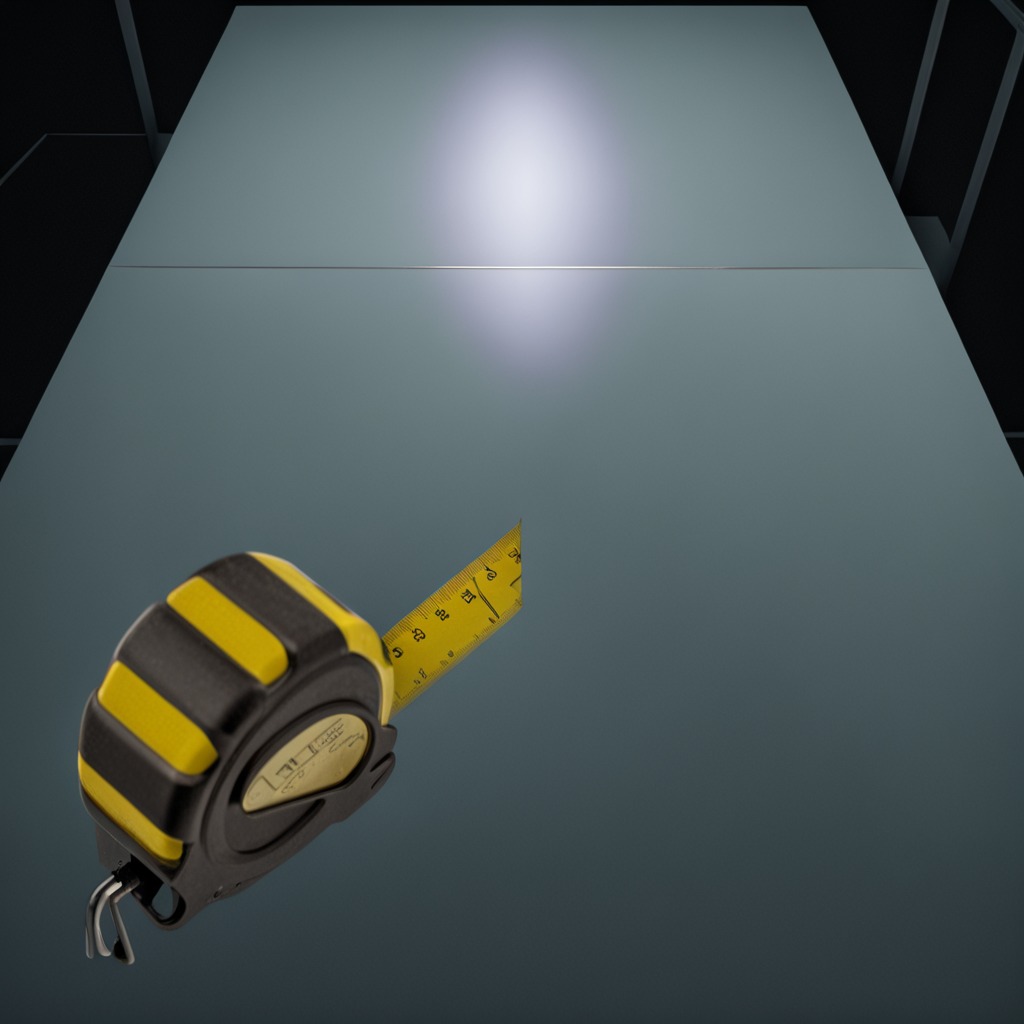
A measuring tape is lying on a clean empty table in a railway signal maintenance room.